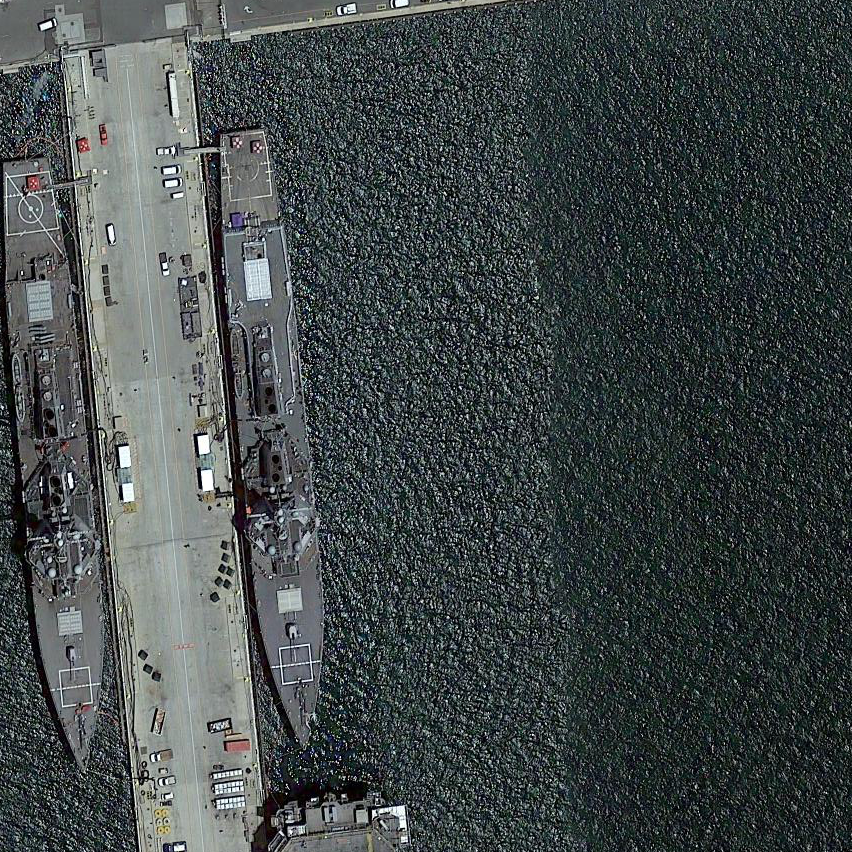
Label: destroyer